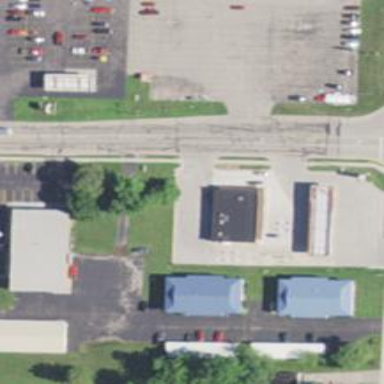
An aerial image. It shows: Convenience shop.